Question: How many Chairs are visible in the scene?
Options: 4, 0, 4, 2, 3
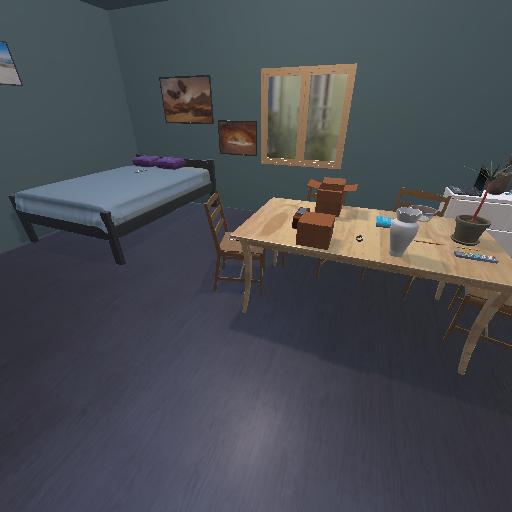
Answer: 4